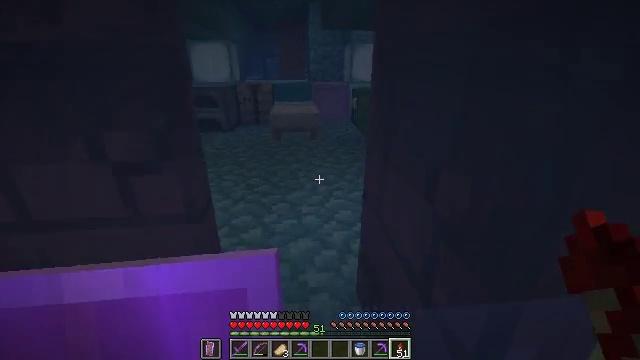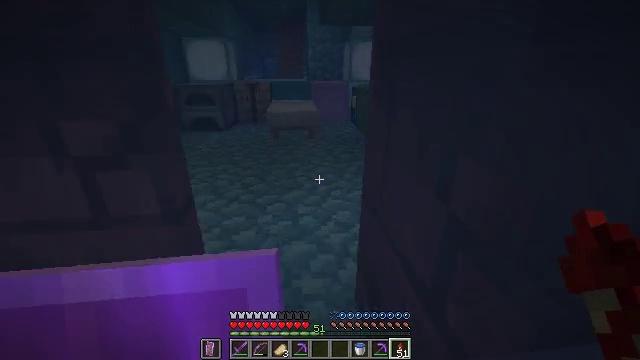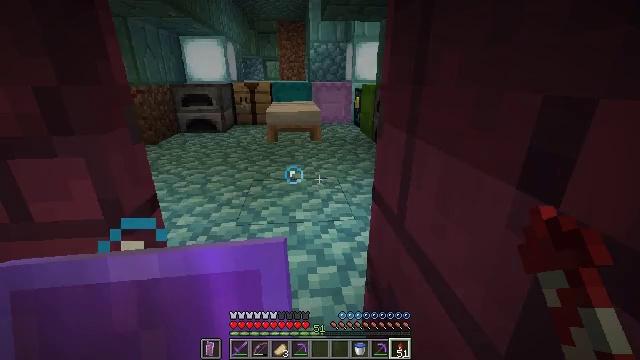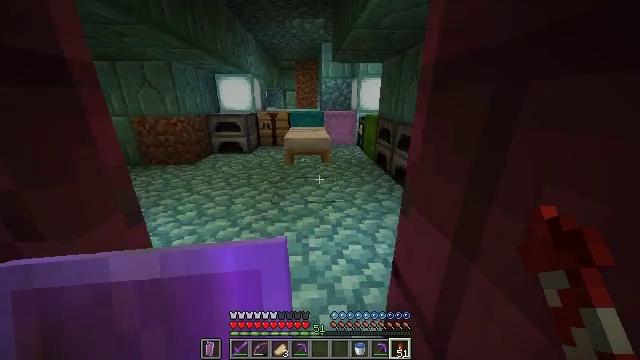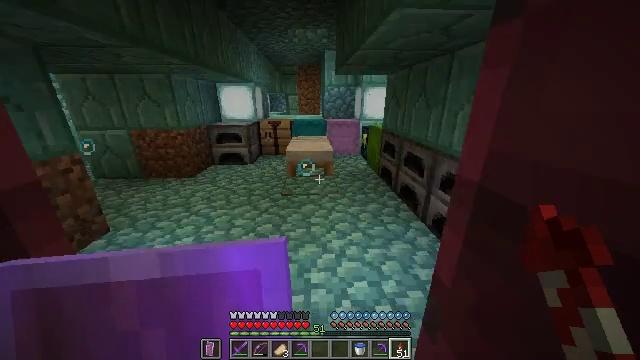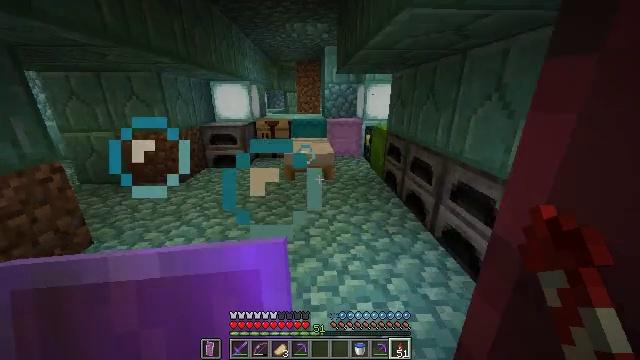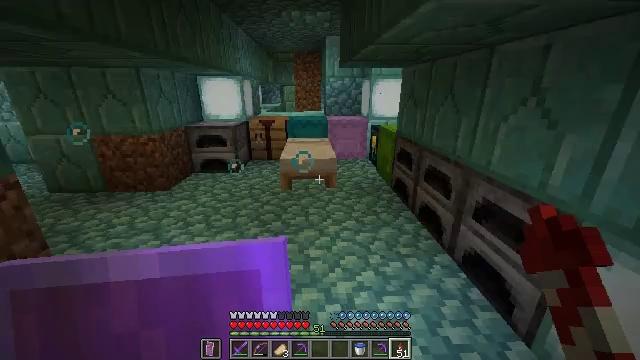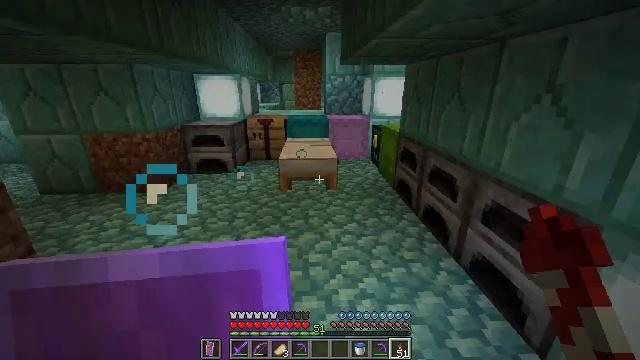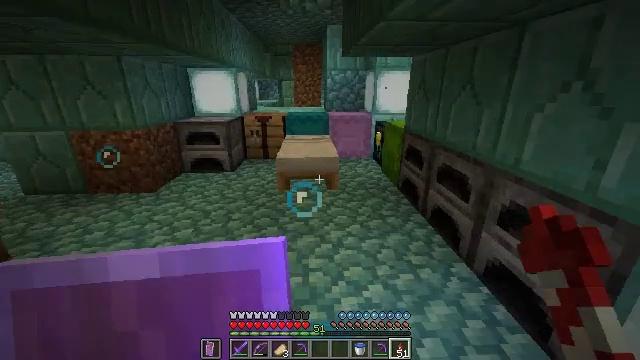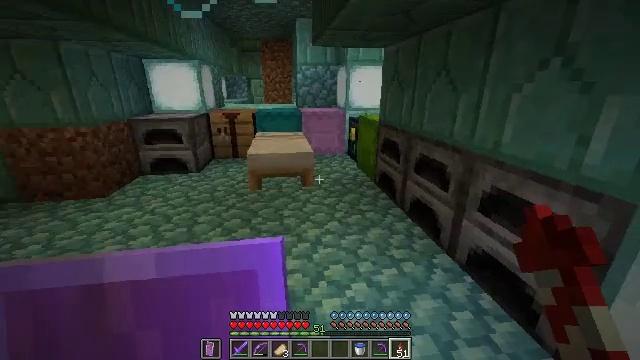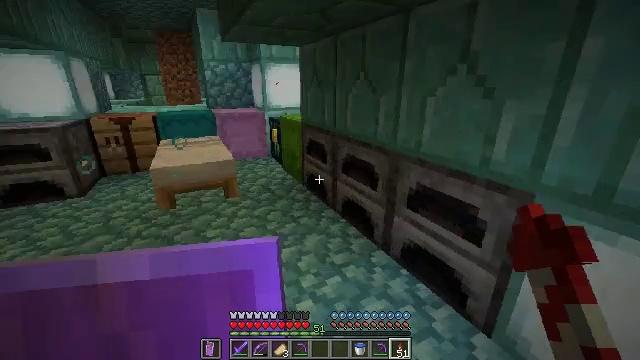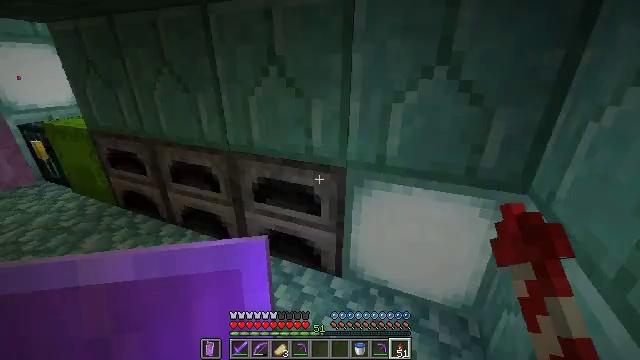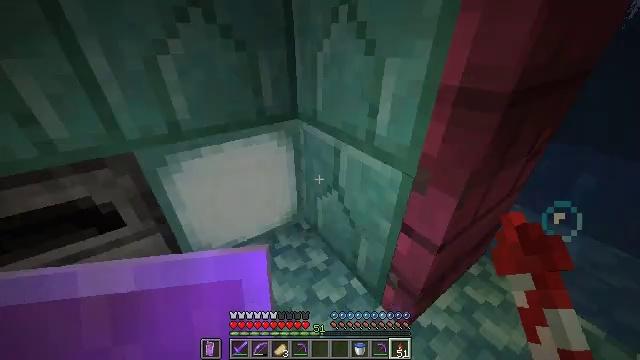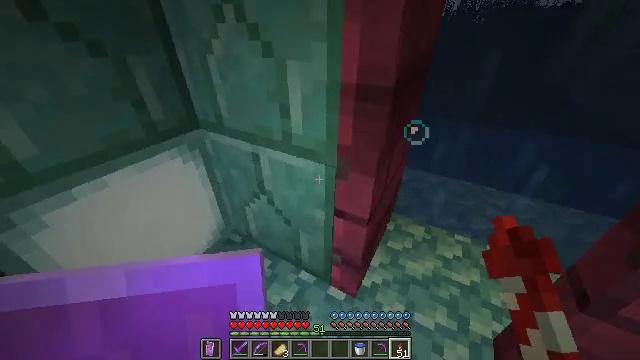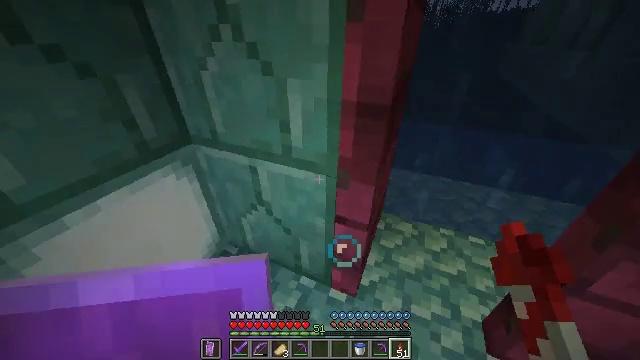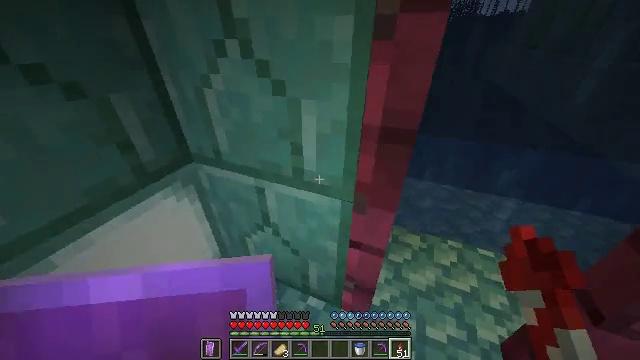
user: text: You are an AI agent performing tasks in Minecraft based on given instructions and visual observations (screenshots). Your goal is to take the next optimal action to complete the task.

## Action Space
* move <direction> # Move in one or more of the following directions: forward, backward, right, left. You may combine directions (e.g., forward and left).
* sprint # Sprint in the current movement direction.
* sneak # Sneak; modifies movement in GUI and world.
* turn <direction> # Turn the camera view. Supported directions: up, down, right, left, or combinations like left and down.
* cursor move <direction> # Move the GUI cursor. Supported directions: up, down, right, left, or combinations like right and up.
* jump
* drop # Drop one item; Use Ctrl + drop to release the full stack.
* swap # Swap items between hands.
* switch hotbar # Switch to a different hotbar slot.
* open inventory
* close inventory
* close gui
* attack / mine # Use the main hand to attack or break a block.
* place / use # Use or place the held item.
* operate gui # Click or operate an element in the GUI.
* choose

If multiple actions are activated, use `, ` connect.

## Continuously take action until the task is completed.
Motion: motion action
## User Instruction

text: craft item sponge
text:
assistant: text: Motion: move forward and move right, sprint
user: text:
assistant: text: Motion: move forward, sprint, turn up
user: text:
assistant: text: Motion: move forward, sprint, turn left and up
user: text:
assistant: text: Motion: move forward, sprint
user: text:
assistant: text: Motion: move forward, sprint
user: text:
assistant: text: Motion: move forward, sprint
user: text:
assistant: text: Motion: move forward, sprint
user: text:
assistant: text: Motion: move forward, sprint
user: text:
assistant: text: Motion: move forward, sprint, turn right
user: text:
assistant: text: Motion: move forward and move left, sprint, turn right
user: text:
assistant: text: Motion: move forward and move left, sprint, turn right and down
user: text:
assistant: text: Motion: move forward and move left, sprint, turn right and down
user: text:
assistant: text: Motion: move forward and move left, sprint, turn right and down
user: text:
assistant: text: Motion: move forward, turn right
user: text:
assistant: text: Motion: move forward, turn right
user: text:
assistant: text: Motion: move forward
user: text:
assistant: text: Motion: move forward, turn right
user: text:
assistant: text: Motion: move forward and move left, turn right
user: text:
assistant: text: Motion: move forward and move left, turn right
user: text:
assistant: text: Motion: move forward and move left
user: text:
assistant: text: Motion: move left, turn right
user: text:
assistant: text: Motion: move left, turn right
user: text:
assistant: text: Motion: move left, turn right
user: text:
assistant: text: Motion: turn right and up
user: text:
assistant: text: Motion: turn right
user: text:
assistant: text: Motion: no_op
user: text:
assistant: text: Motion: turn right and up
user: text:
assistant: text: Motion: turn right and up
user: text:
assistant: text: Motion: turn right
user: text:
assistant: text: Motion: no_op